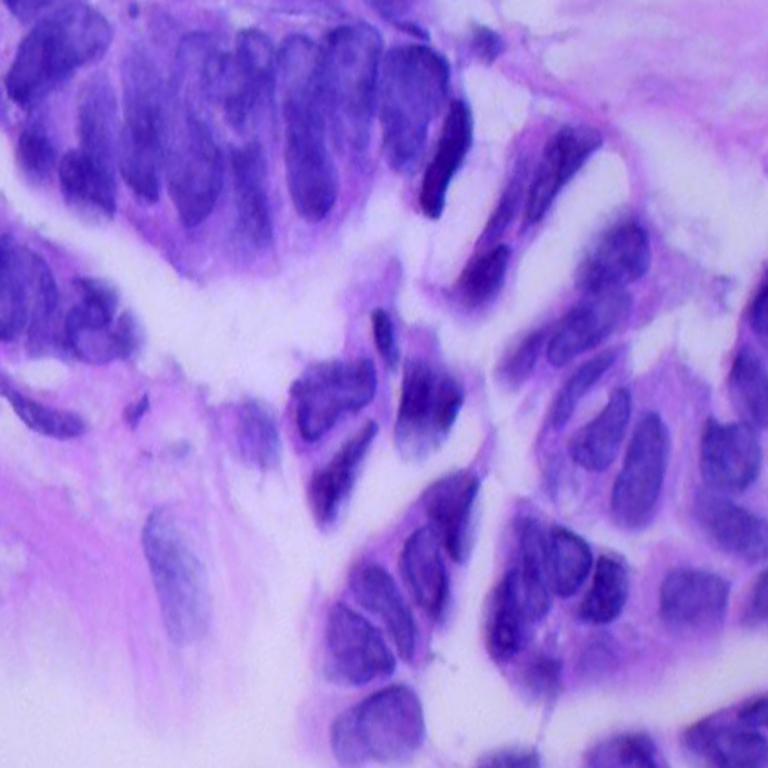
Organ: lung
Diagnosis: adenocarcinomas